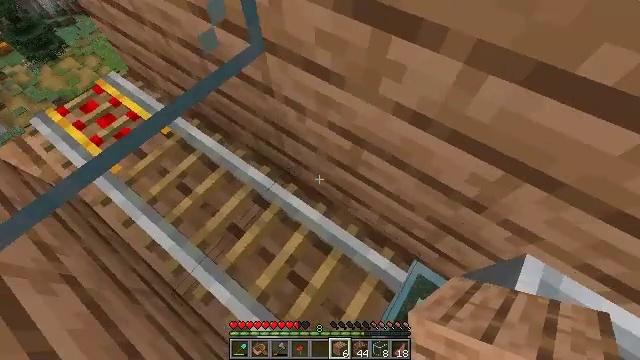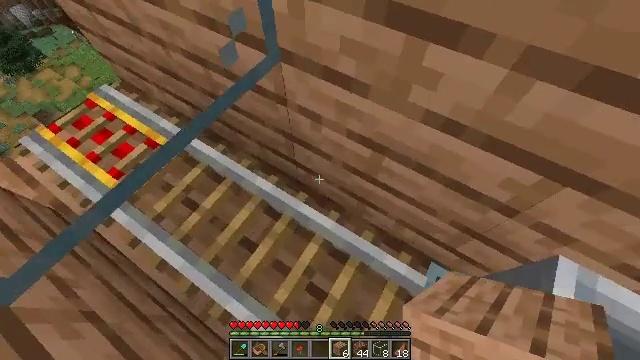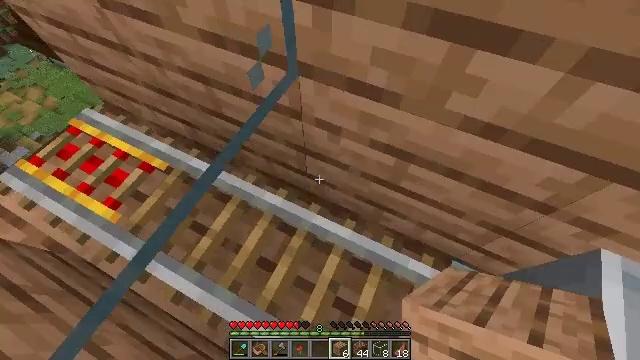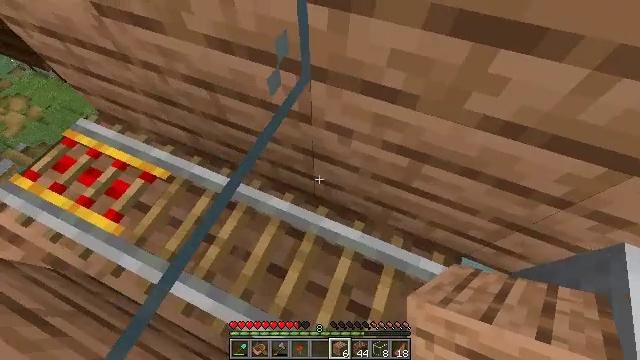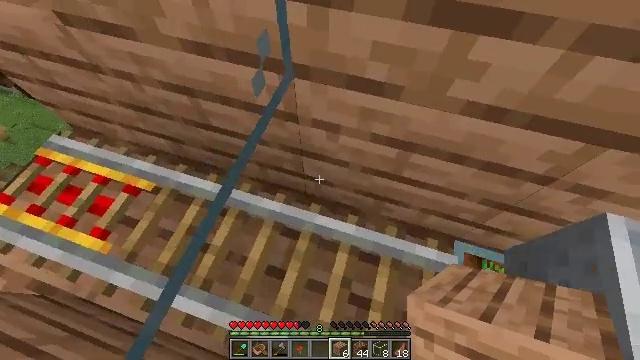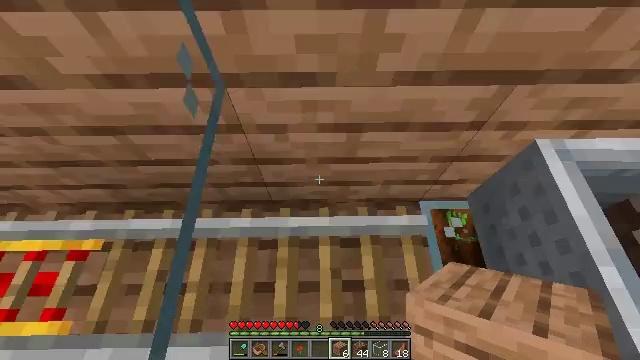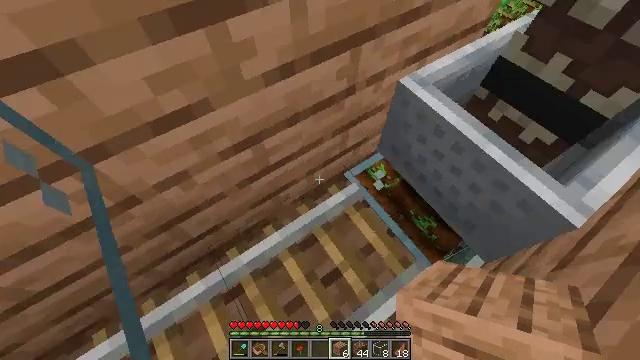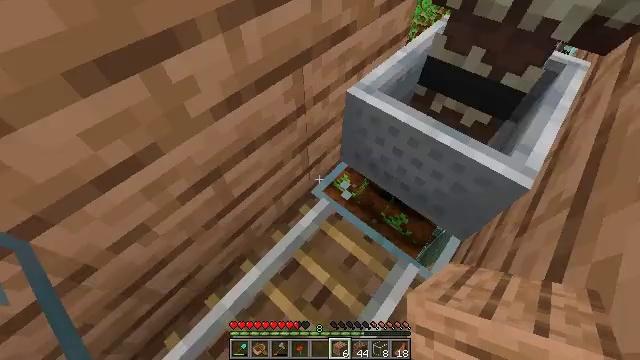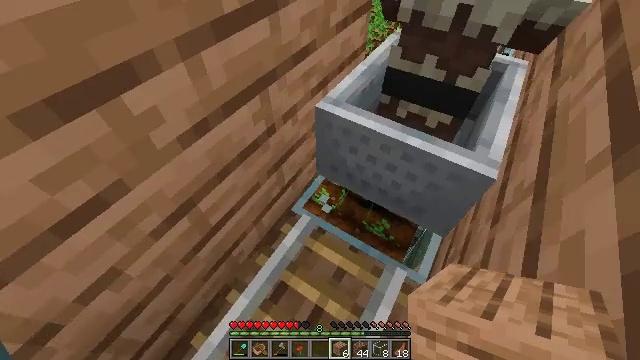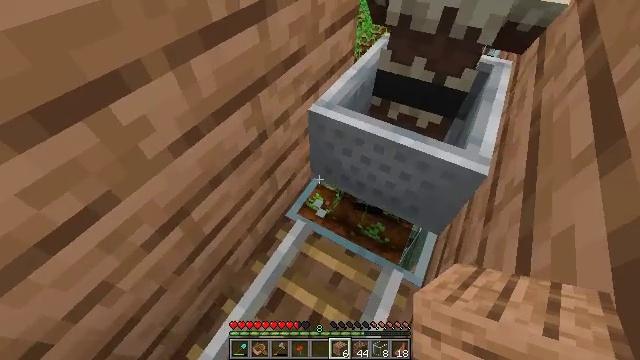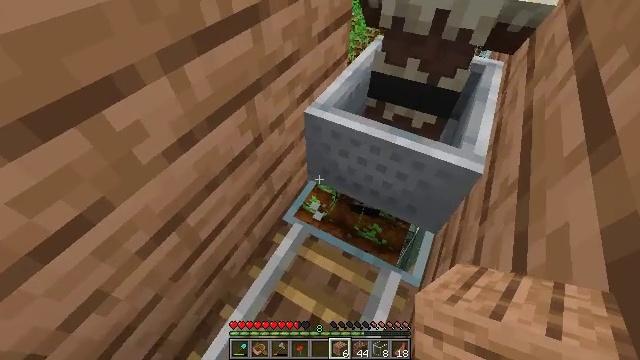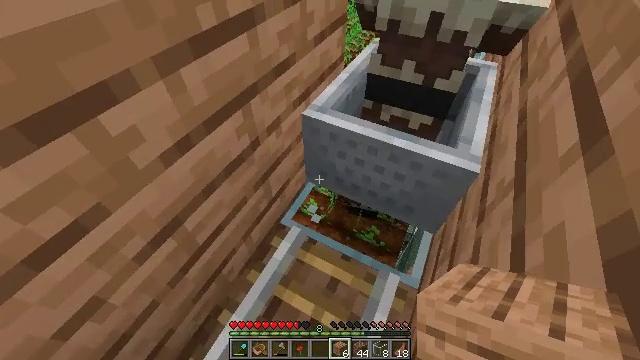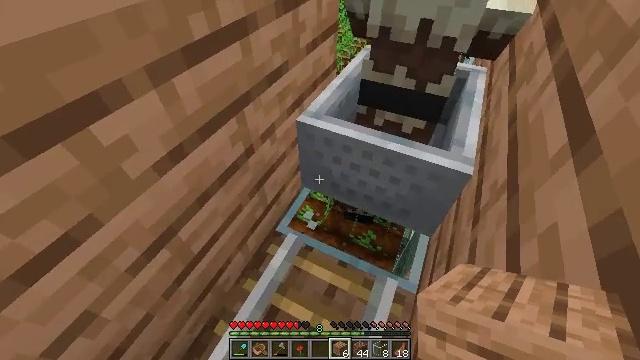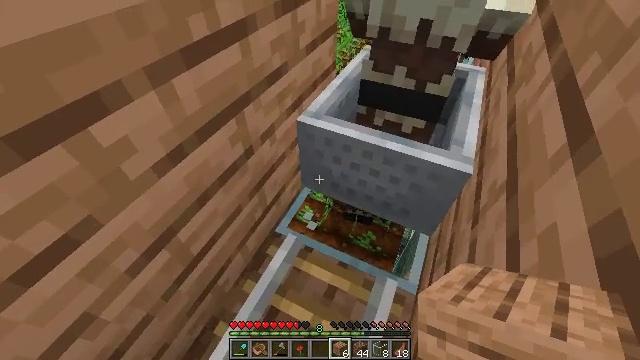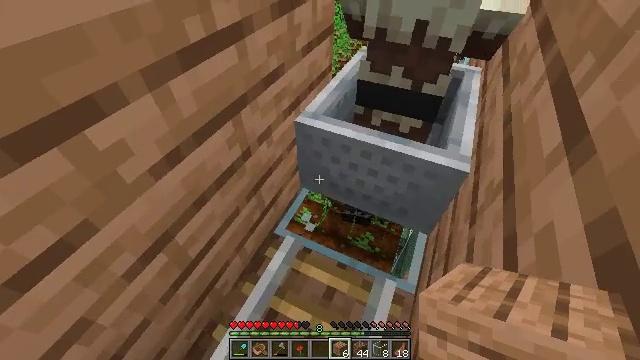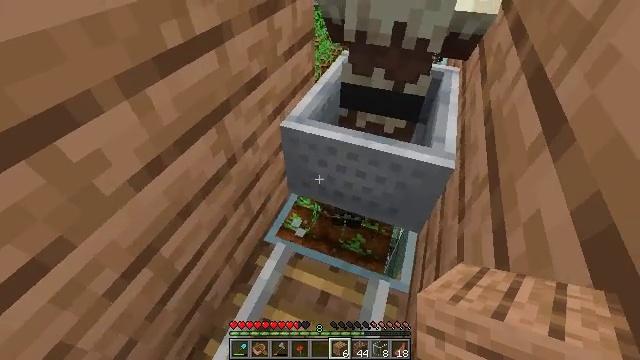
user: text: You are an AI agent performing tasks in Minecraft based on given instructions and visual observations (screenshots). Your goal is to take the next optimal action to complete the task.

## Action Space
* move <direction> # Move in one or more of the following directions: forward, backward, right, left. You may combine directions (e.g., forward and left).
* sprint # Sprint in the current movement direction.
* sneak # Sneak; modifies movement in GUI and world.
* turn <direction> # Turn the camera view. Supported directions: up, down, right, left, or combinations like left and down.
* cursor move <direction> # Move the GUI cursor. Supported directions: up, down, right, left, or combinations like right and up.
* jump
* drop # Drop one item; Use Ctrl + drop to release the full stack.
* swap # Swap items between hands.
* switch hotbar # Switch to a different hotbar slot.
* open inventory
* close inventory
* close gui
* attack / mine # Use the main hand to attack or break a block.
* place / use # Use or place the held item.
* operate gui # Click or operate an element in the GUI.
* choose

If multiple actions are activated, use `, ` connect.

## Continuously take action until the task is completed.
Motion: motion action
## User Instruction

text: Harvest jungle planks from a wall or floor.
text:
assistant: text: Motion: move left, turn right
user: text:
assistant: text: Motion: turn right
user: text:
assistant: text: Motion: turn right
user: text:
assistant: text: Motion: turn right
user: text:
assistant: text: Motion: turn right
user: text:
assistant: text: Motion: turn right and up
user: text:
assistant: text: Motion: turn right and up
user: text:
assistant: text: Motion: turn right and up
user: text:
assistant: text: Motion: turn right and up
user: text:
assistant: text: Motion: turn right
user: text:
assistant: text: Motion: no_op
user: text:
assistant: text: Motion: turn right and up
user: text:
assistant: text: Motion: no_op
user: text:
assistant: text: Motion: sneak
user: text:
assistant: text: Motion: sneak, turn right and up
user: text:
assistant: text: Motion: sneak, turn right
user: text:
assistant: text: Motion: sneak
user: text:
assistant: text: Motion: sneak
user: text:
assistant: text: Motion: sneak
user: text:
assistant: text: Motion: sneak, turn right
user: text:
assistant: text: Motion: sneak, turn right
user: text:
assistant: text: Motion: sneak, turn right
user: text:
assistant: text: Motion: sneak, turn right
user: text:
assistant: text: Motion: move forward and move left, sneak
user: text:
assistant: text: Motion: move forward and move left, sneak
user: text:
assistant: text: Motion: move forward and move left, sneak
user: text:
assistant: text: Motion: sneak
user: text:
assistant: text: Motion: sneak
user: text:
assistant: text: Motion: sneak
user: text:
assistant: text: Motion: sneak